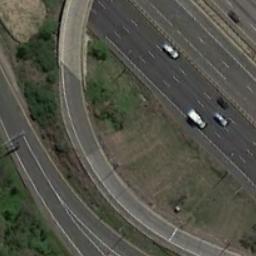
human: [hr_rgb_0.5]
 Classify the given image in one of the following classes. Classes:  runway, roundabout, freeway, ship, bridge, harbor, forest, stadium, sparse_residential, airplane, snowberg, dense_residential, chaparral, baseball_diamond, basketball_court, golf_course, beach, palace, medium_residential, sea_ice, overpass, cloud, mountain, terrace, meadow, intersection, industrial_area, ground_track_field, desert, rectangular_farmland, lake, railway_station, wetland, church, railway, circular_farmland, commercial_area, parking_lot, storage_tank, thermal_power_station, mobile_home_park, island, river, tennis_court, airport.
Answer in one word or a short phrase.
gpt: overpass